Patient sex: M
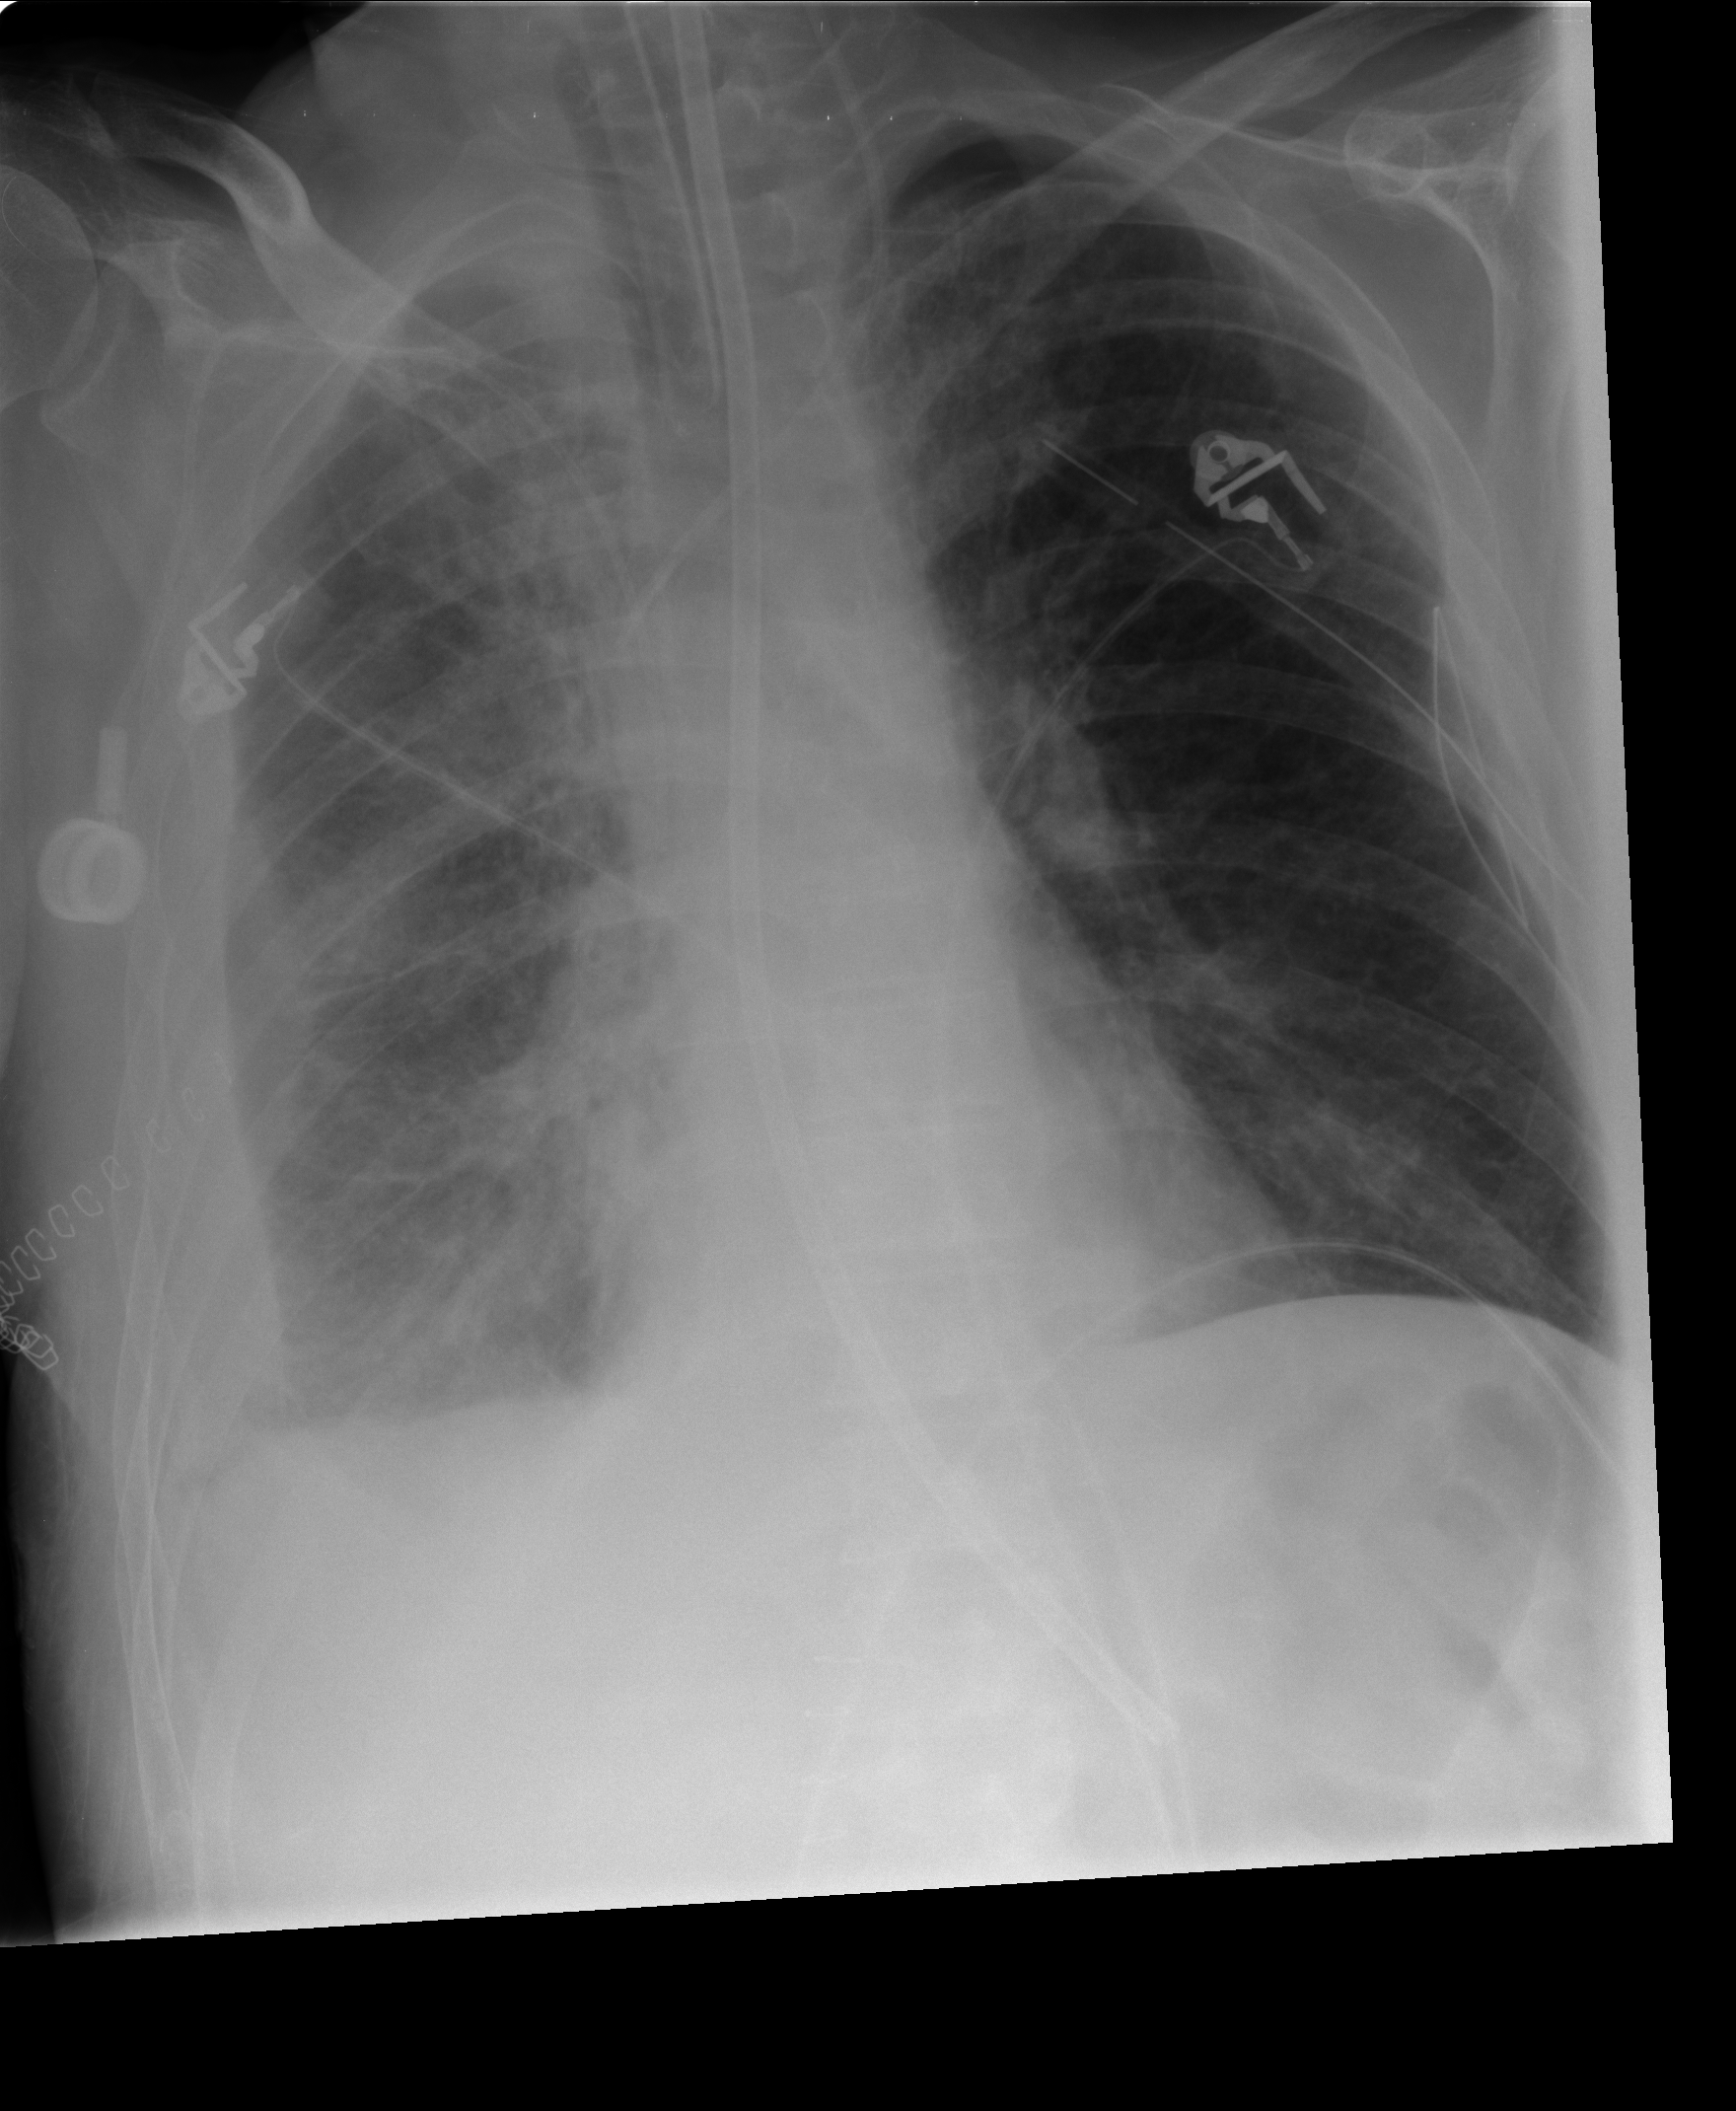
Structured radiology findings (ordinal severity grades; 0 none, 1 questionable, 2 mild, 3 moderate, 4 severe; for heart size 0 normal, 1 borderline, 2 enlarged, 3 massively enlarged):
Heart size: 0
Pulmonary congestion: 2
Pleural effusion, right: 3
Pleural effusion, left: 0
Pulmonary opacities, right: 3
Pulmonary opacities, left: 1
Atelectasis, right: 3
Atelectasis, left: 2